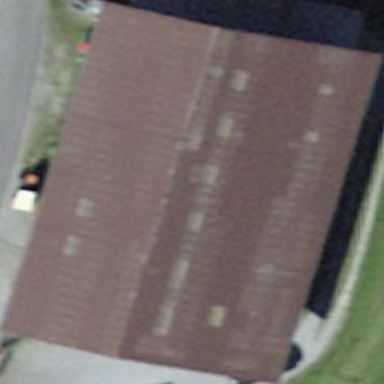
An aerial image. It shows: Rural barn.